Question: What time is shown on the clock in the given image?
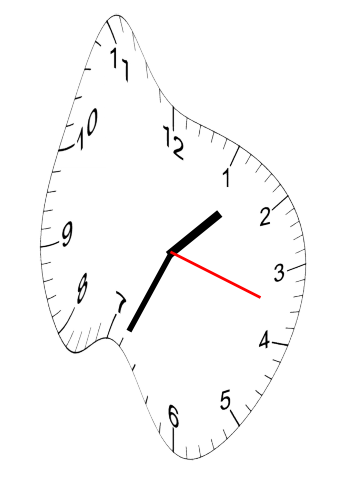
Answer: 01:34:18